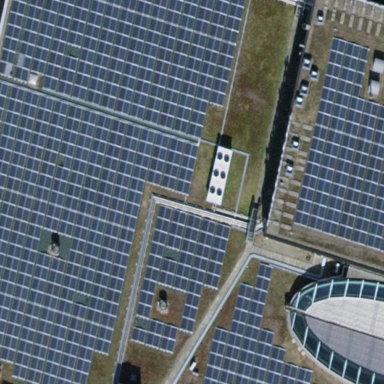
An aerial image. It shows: Solar power generator using photovoltaic panels.